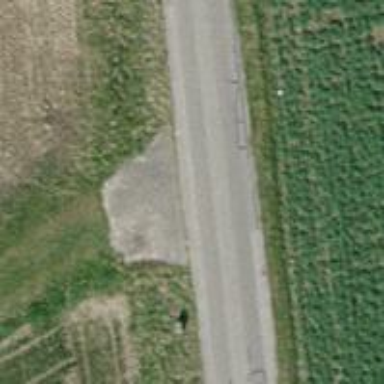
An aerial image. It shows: Grass track road with grade3 tracktype.